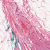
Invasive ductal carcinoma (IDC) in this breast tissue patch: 0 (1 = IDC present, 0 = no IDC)